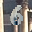
Label: 6